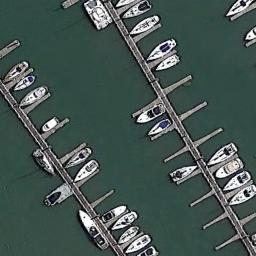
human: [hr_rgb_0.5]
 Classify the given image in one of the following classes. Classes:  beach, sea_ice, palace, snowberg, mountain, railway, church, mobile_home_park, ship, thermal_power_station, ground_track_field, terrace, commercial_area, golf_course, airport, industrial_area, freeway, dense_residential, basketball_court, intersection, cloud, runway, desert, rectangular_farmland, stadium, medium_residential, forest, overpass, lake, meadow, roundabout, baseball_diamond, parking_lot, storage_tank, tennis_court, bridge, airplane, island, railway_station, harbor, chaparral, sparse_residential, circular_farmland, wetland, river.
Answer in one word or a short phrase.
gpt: harbor